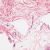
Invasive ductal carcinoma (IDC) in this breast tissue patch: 0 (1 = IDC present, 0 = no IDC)